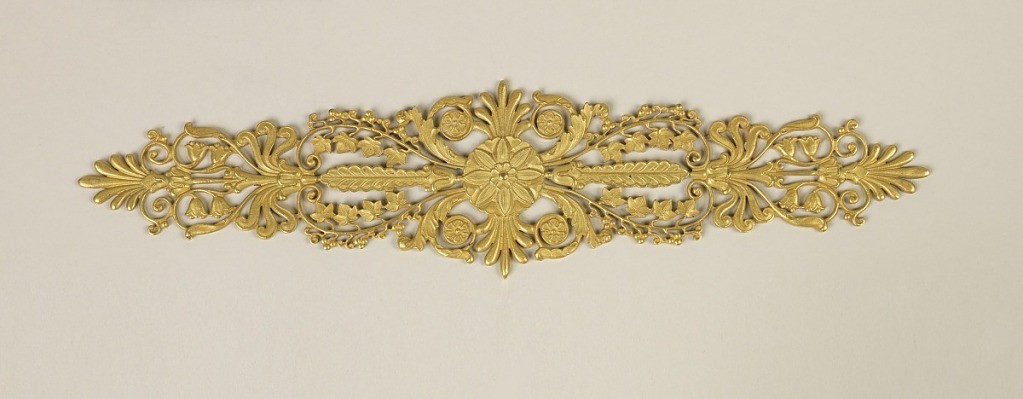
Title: Mount
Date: ca. 1810
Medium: Cast and gilt bronze
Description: Lotus rosette surrounded by palmette motifs.